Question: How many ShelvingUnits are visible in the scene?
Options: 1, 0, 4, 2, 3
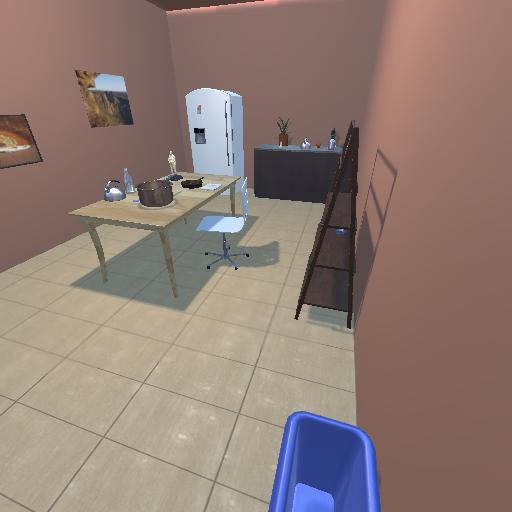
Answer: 1